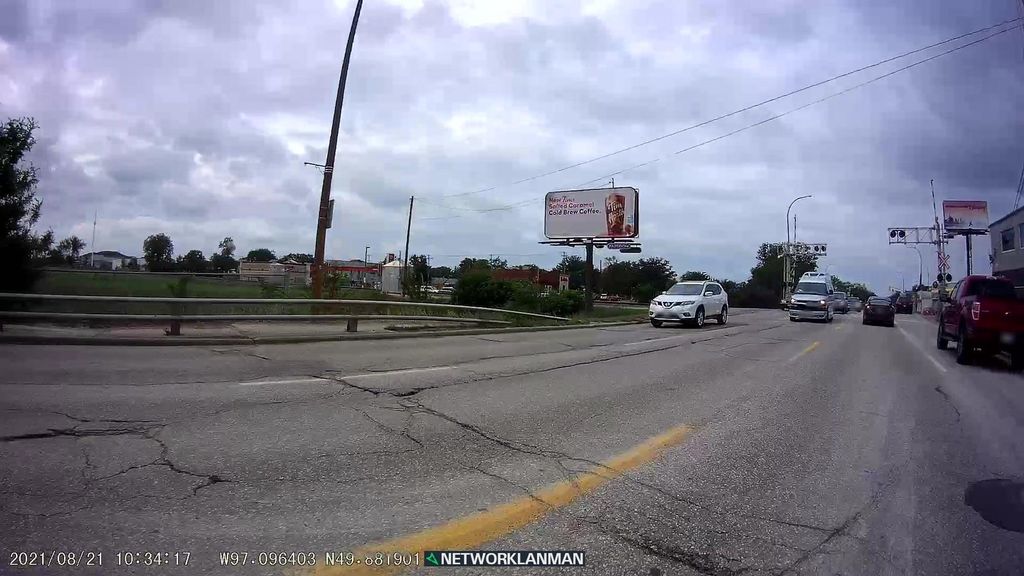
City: winnipeg